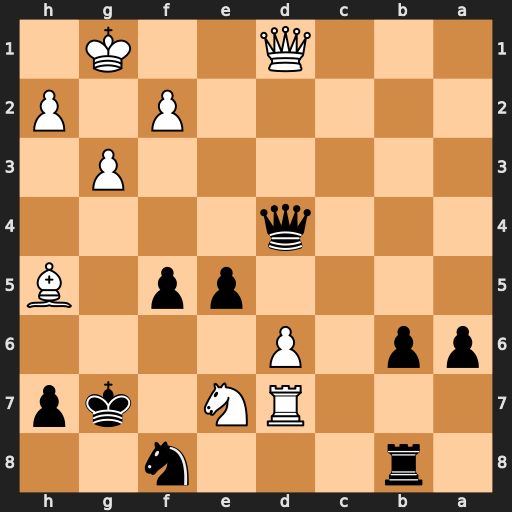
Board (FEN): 1r3n2/3RN1kp/pp1P4/4pp1B/3q4/6P1/5P1P/3Q2K1
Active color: b
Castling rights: -
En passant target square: -
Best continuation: Qxd1+ Bxd1 Nxd7